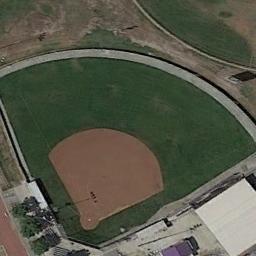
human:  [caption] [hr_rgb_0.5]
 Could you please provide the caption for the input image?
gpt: There is a baseball diamond on the open place .

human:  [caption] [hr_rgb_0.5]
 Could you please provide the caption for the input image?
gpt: A baseball diamond next to a white building and some trees beside .

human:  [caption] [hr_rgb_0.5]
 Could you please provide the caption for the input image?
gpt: There are two baseball fields by the road .

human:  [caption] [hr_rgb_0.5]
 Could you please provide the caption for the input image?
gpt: A  white house is next to the baseball diamond .

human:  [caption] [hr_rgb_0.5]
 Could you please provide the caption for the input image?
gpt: There is a baseball diamond in the grass surrounded by the houses and trees .